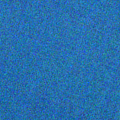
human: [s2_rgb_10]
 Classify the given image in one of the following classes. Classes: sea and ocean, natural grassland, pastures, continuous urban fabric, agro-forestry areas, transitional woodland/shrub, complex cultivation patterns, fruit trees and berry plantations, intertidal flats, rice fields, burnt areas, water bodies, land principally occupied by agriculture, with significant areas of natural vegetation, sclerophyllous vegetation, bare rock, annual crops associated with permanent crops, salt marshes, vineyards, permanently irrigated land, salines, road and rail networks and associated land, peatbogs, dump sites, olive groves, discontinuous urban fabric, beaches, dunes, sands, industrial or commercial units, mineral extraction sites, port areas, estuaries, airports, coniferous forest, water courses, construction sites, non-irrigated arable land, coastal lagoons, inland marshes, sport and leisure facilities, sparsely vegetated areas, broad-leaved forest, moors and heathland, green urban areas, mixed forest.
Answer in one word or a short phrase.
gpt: sea and ocean